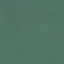
Land use / land cover: SeaLake